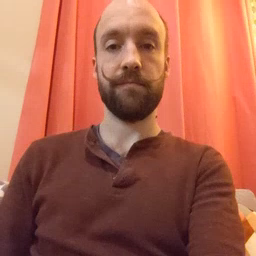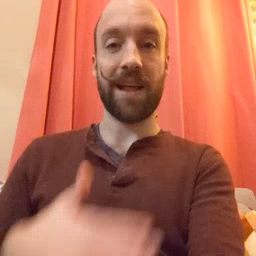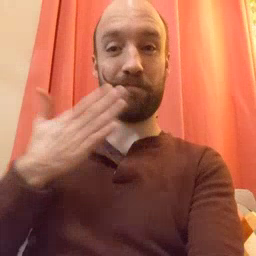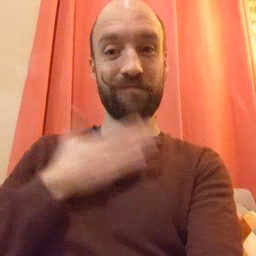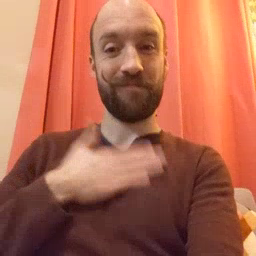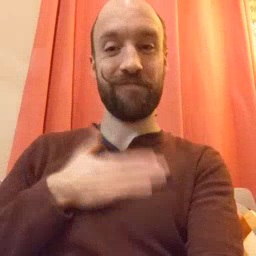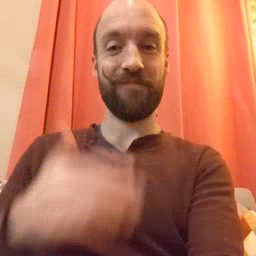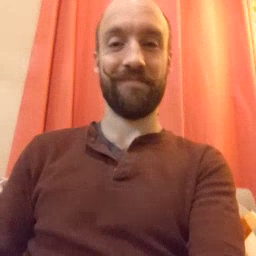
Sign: happy